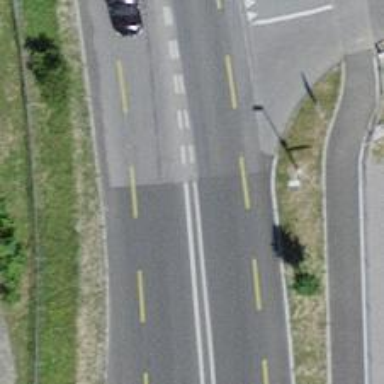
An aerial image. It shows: Secondary road with asphalt surface and dedicated cycle lane.